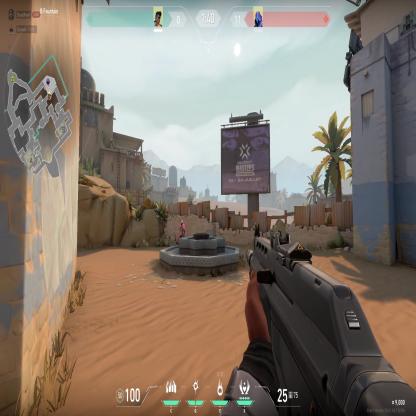
Label: enemy